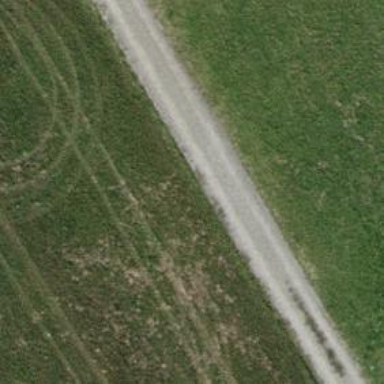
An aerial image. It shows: Track with compacted grade 2 surface.